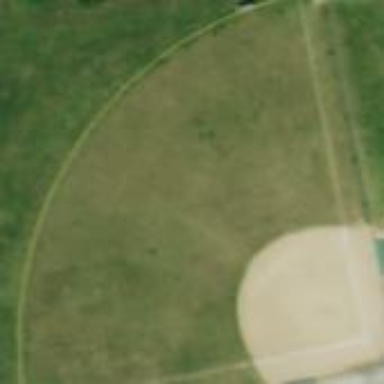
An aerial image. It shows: Softball pitch for leisure and sport activities.